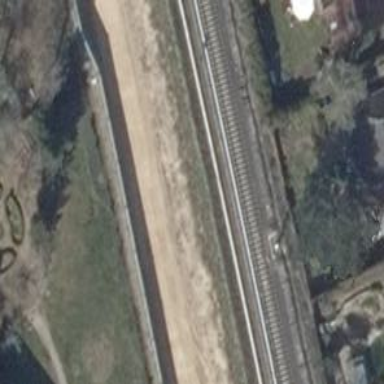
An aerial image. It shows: Light rail railway line with electrified rails.